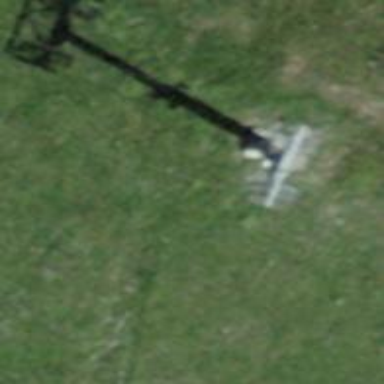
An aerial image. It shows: Pylon used for aerialway.